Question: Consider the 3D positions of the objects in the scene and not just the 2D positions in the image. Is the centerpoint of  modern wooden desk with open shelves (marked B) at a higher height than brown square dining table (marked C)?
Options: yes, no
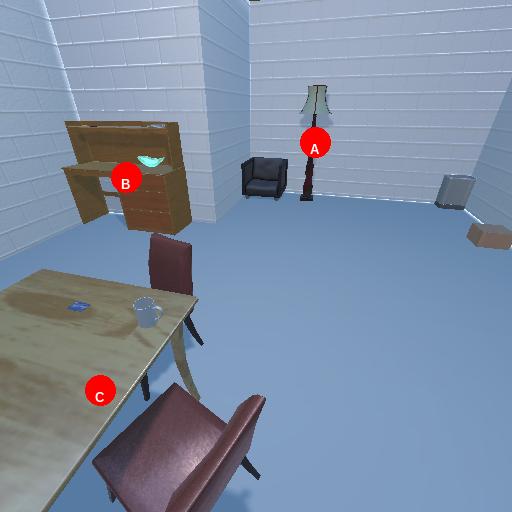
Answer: yes